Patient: sex F, age 57
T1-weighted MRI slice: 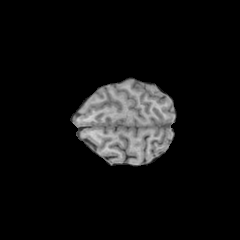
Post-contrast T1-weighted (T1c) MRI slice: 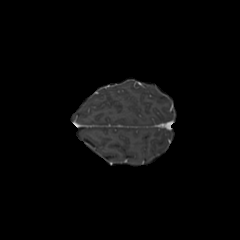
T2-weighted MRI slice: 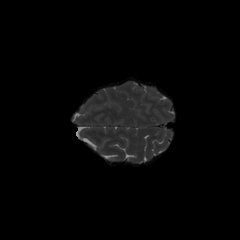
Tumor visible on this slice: no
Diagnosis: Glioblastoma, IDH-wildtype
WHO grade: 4